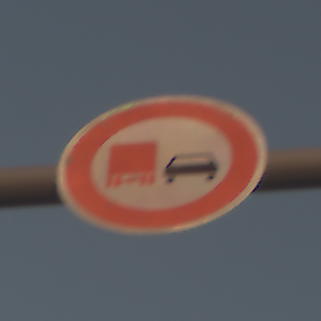
Verkehrszeichen: UeberholverbotKraftfahrzeuge
Umgebung: Outdoor, Nature
Tageszeit: SunriseSunset
Wetter: PartlyCloudy
Licht: Natural
Jahreszeit: NotSpecified
Kontrast: LowContrast